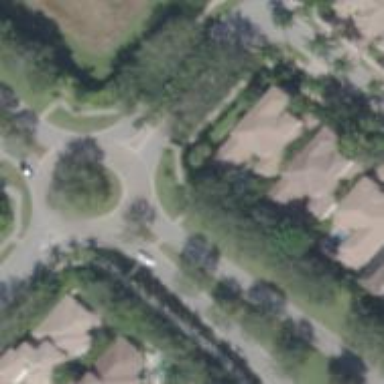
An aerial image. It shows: Residential road.